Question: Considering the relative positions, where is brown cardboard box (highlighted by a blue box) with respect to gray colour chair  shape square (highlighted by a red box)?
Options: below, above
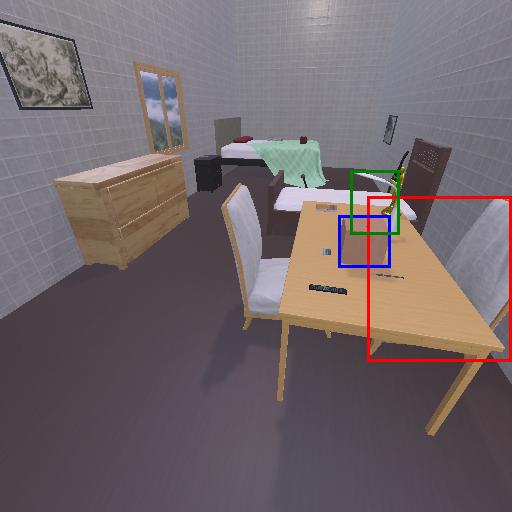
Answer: below